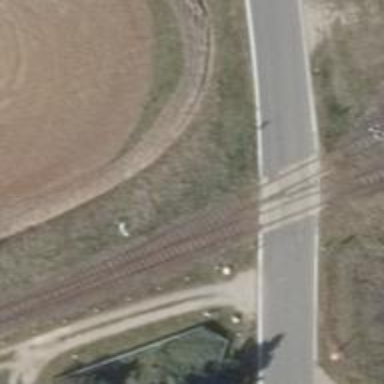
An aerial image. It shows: Railway track.